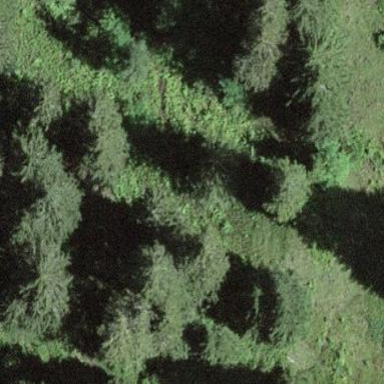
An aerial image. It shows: Patch of scrub vegetation.